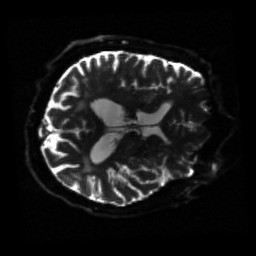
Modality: sbref
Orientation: axial
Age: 72
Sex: male
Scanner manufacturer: siemens
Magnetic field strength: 3 T
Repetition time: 3.23 s
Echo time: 0.0892 s